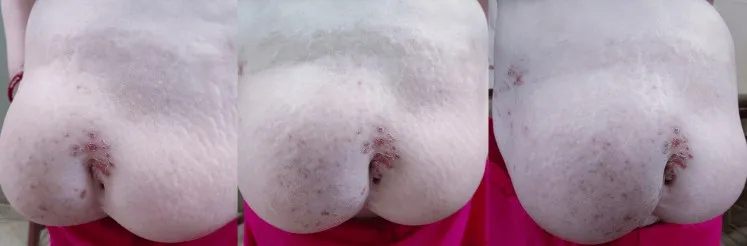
A clinical picture showing bilateral abdominal wall bulging that became more prominent and noticeable with increased abdominal pressure.
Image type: medical_photograph (other_medical_photograph)